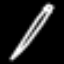
Label: pencil